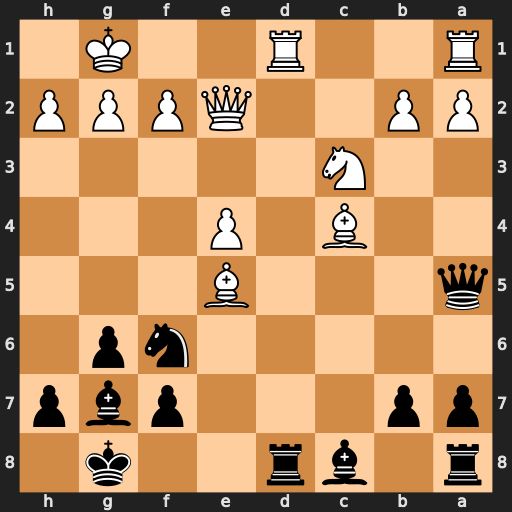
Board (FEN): r1br2k1/pp3pbp/5np1/q3B3/2B1P3/2N5/PP2QPPP/R2R2K1
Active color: b
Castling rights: -
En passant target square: -
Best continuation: Rxd1+ Rxd1 Qxe5 Rd8+ Bf8